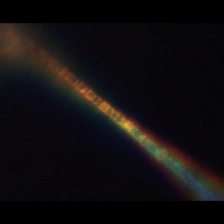
Taxon: Chaetoceros
Group: Diatoms